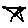
Label: star